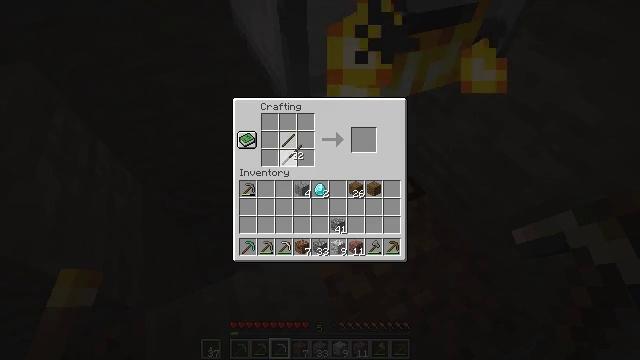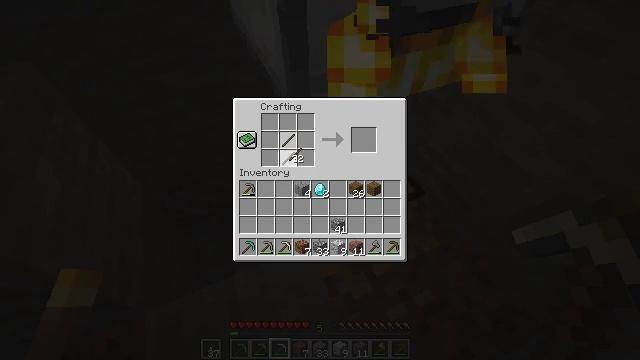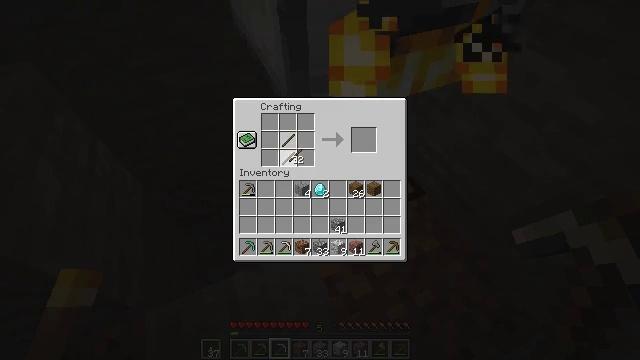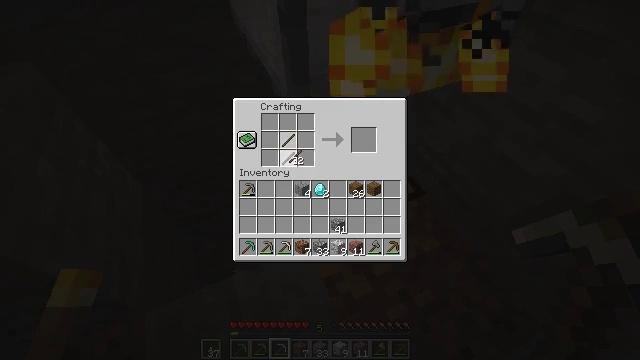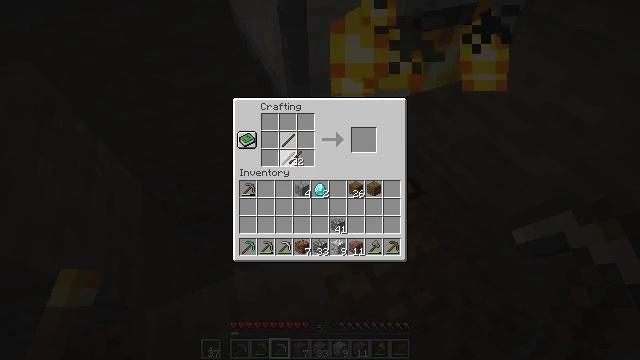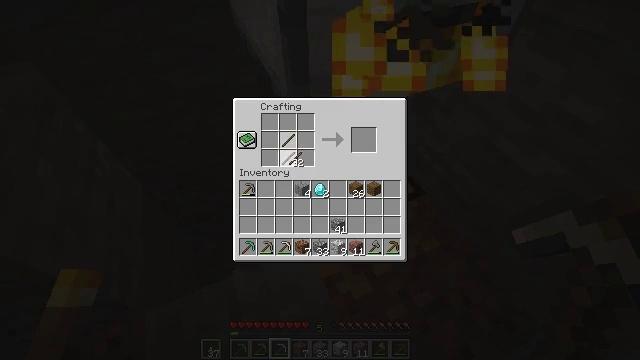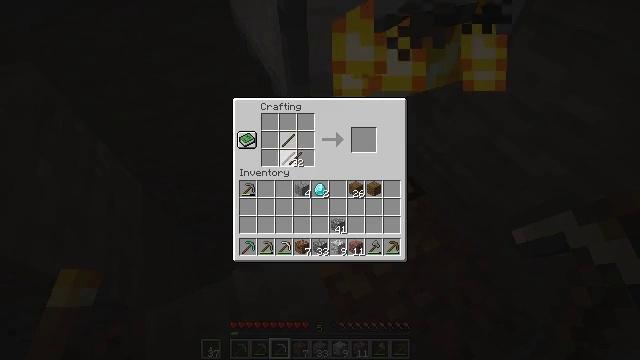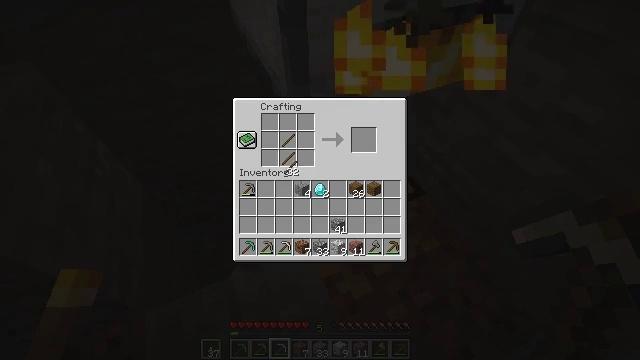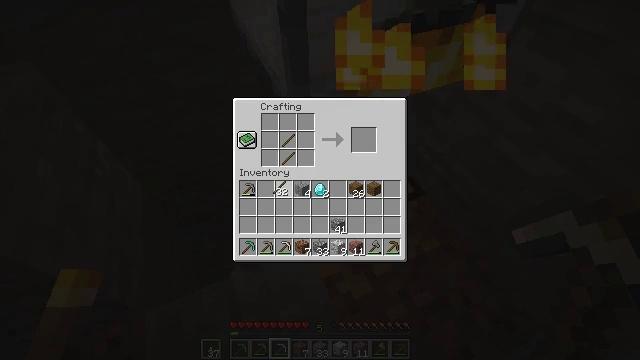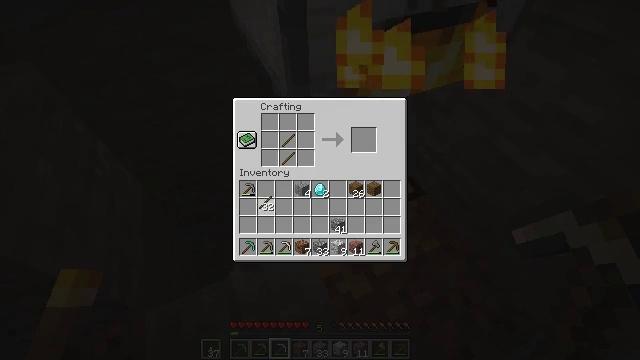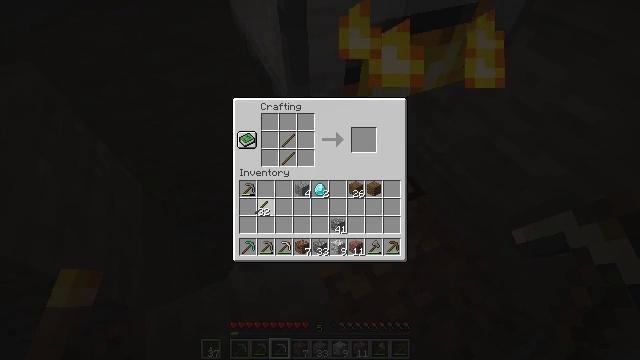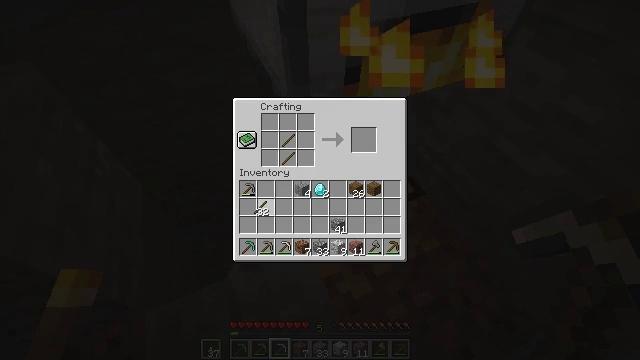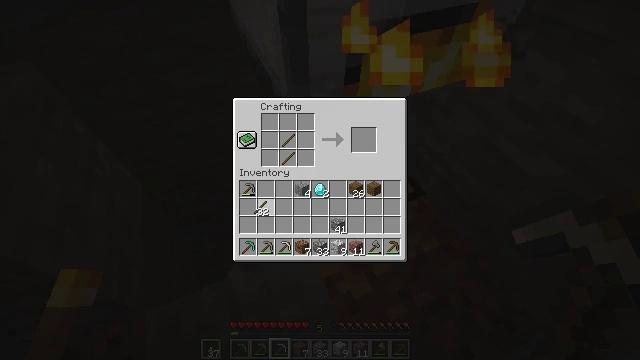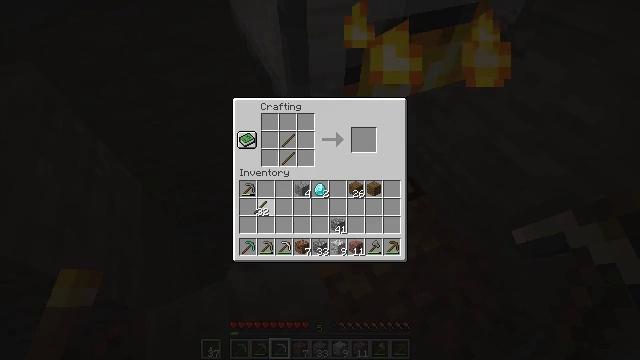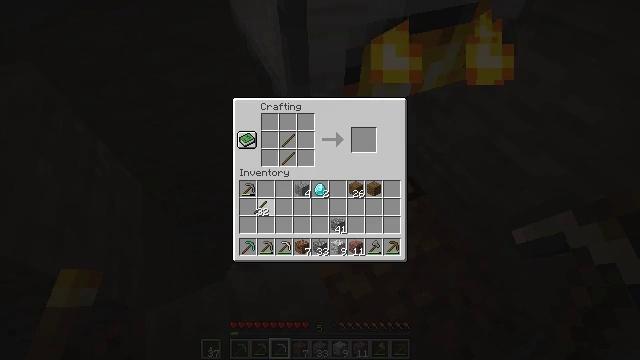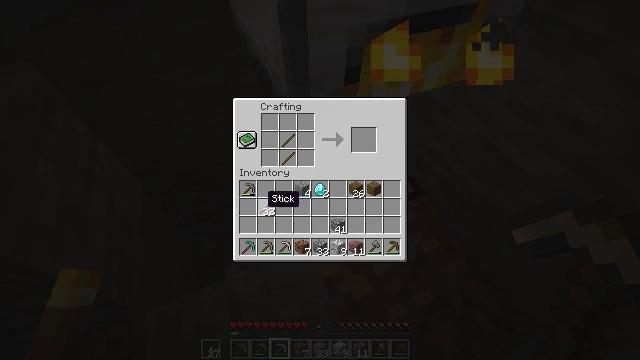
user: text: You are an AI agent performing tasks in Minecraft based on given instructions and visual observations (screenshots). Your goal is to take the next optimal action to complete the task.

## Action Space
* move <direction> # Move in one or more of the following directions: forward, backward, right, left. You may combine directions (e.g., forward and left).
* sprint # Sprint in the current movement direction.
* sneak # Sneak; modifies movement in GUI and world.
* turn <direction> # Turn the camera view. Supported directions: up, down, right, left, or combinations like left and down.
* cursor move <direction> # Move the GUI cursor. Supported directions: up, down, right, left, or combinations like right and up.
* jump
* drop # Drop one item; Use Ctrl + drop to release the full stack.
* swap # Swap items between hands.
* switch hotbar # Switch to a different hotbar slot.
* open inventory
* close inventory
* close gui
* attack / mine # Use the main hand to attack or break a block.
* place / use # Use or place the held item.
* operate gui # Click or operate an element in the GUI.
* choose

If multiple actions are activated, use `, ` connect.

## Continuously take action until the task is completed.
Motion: motion action
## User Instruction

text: Produce a diamond hoe at the crafting table.
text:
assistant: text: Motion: choose
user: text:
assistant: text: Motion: choose
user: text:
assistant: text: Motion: choose
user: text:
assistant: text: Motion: choose
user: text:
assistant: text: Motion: choose
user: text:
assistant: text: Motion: choose
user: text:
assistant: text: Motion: cursor move down
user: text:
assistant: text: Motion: cursor move left and down
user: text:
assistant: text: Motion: cursor move left and down
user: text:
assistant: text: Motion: no_op
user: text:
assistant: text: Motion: no_op
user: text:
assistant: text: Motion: operate gui
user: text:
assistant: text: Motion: operate gui
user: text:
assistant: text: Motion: operate gui
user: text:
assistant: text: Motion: no_op
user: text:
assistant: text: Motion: cursor move right
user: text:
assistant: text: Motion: cursor move right and up
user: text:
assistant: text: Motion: cursor move right and up
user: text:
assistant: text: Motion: no_op
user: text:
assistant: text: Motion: no_op
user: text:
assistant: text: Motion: no_op
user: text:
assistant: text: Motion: no_op
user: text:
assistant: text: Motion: no_op
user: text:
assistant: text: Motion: no_op
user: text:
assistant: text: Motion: no_op
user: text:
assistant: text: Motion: no_op
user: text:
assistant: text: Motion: operate gui
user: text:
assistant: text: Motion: operate gui
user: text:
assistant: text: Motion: operate gui
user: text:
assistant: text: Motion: cursor move up